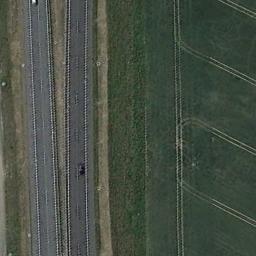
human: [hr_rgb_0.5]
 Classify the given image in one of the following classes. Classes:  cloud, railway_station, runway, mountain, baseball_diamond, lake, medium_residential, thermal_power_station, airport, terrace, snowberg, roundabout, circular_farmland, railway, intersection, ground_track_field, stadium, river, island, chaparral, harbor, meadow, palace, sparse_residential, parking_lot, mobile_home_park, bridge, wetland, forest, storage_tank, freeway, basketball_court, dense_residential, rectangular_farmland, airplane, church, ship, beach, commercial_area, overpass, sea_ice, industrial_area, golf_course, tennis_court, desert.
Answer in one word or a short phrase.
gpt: freeway